Interaction volume radius: 5 \u00c5
Interaction volume height: 20 \u00c5
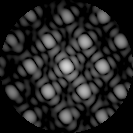
Disorder parameter: 0.08105